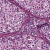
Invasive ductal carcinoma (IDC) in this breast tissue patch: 0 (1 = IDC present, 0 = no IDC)